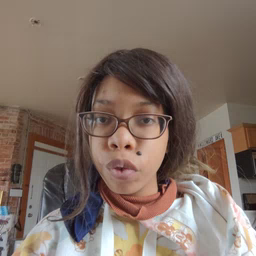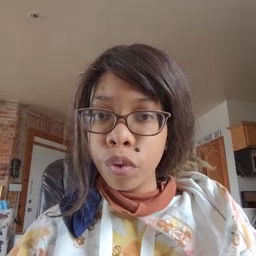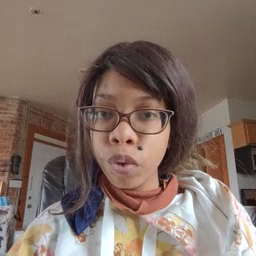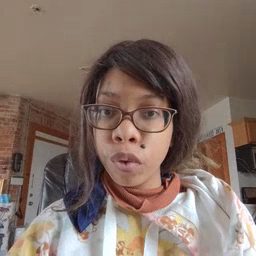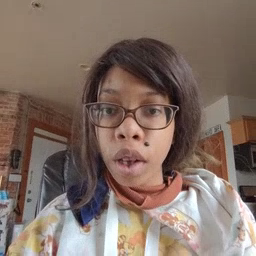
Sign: head